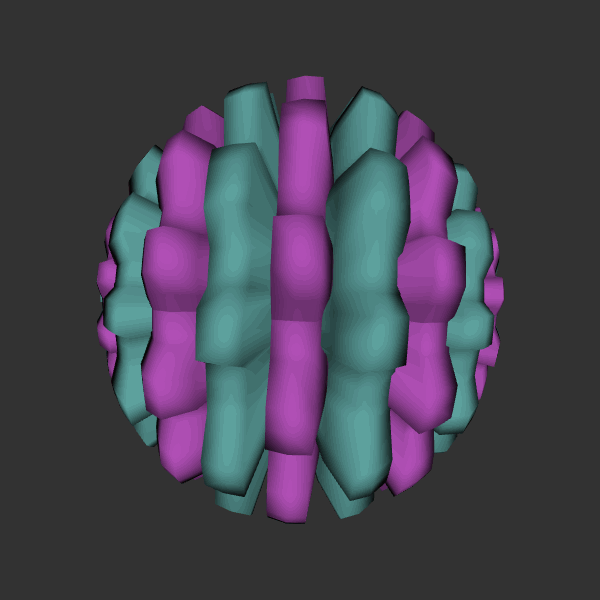
Background: dark